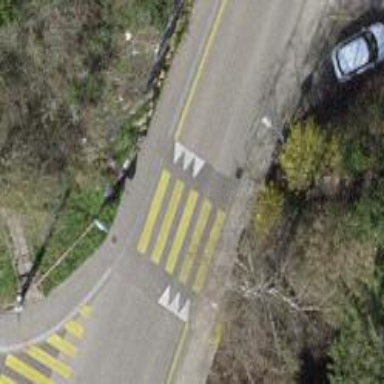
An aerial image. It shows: Marked crossing with traffic calming table.